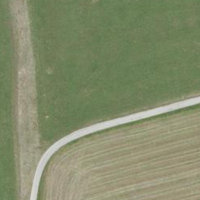
EUNIS habitat code: 52
Species observed at this site:
Motacilla alba